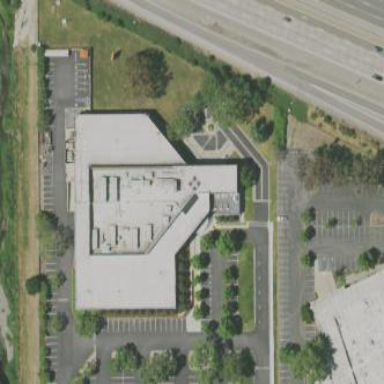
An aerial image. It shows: Building.